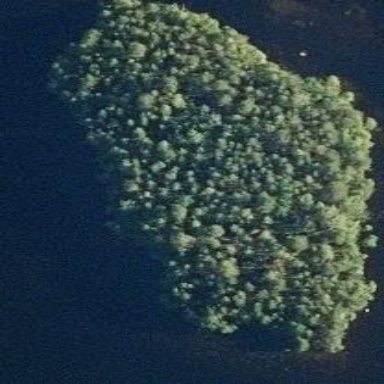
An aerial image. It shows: Island.